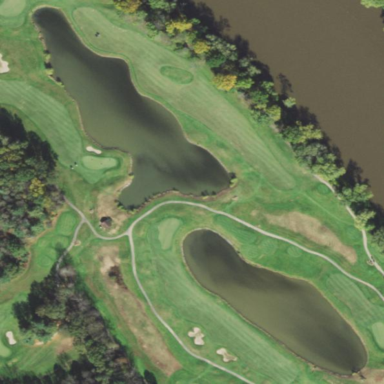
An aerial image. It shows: Grassy area designated as golf fairway.